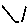
Label: line